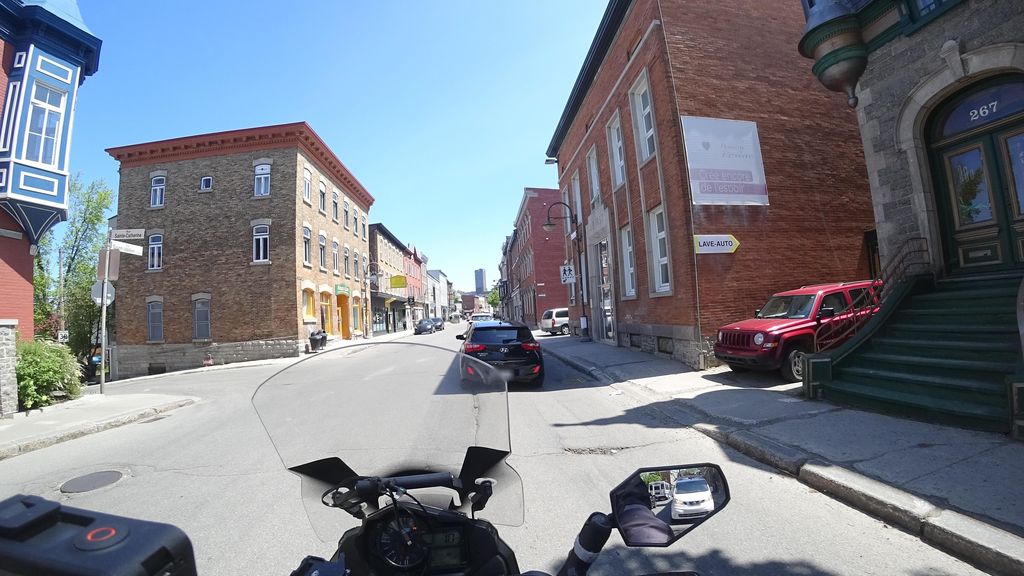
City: quebec_city